Current action and preconditions to check: trajectory_clear

Your task: For each precondition in the list above, predict whether it will hold at this action.

Consider the current scene as observed from the mobile robot's camera, and analyze the predicted future states of all dynamic agents (e.g., people, animals, vehicles, or any moving entities) within the NEXT SECOND.

IMPORTANT: Only answer "very likely" if you are absolutely certain—based on strong, clear evidence—that a dynamic agent will violate the precondition in the predicted future state. Do NOT answer "very likely" for unlikely, ambiguous, or low-probability risks.

Ask yourself for each precondition: Is there a high probability, with clear and convincing evidence, that the predicted future states of any dynamic agent will interfere with the predicted future state of the currently executing action within the NEXT SECOND, causing that precondition to fail?

Assess the risk level based on these predictions. Use "likely" or "very likely" if motions create a clear risk of interference.

Use "neutral" or "improbable" if agents are nearby but their predicted paths are clearly diverging or non-conflicting.

Failure Risk Categories: "very improbable", "improbable", "neutral", "likely", "very likely"

Answer Format: Output ONLY the probability_of_failure value from these categories: "very improbable", "improbable", "neutral", "likely", "very likely"

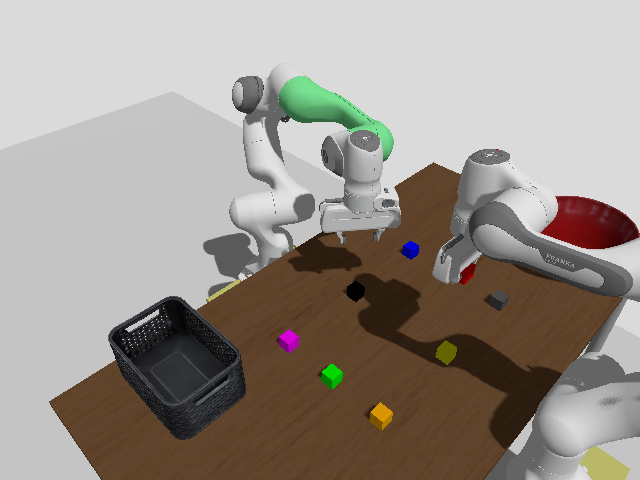

Answer: improbable